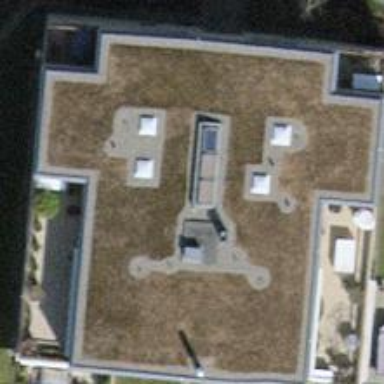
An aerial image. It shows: Building with apartments and flat roof.